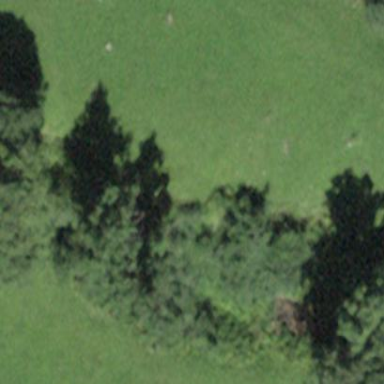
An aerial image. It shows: Beautiful woodland area.